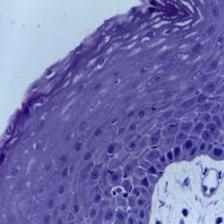
Diagnosis: Normal